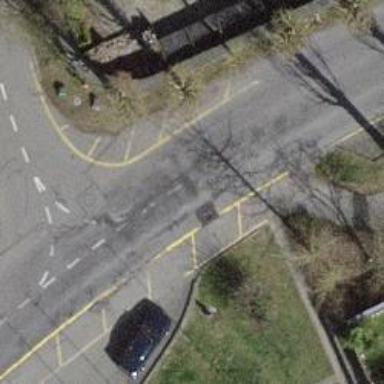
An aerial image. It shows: Uncontrolled zebra crossing on the road.